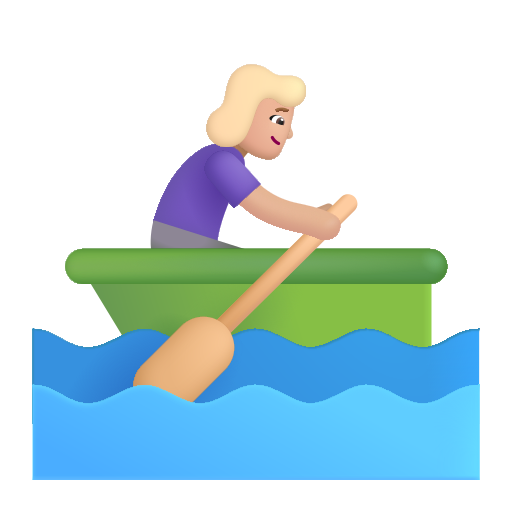
woman rowing boat color  light